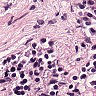
Metastatic tissue present: no